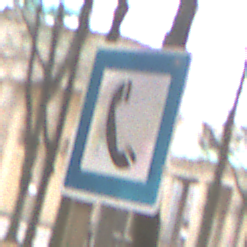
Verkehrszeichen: Fernsprecher
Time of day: Midday
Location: Outdoor (Nature)
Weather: Overcast
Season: NotSpecified
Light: Natural